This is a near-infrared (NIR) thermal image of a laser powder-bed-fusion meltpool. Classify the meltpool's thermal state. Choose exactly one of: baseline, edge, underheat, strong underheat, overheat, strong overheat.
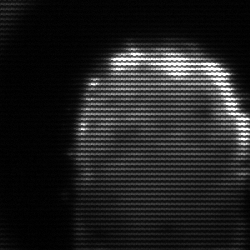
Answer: baseline